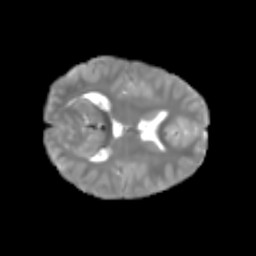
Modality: T2w
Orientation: axial
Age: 6
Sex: male
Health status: healthy